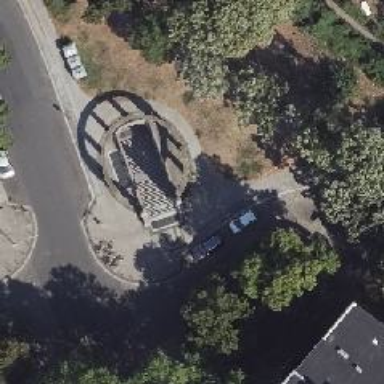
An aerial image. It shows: Subway entrance designated as public transport entrance.